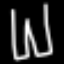
Label: pants